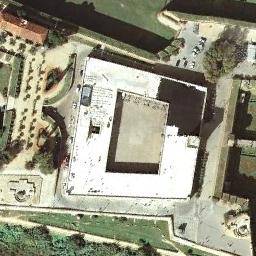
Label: palace